Question: I am using MKMapView and showing particular point on that map.
There is a button in my screen for finding My Location.now i want that when i click on MyLocation button both the point(My location and another point for particular location) should come in single screen .
****it should be like like : ****
------------------------------
so i have to calculate distance between myLocation (blue) and particular point (Red)
Any help please ?
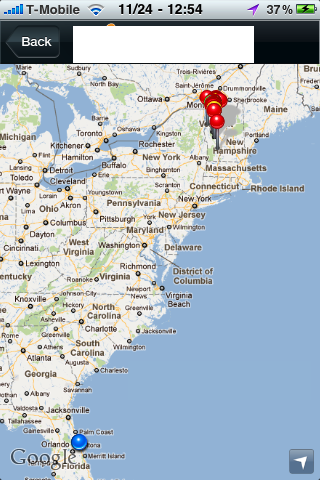
Answer: Something Similar ...
'''
//create new region and set map
CLLocationCoordinate2D coord = {latitude: yourLocation.latitude, longitude: yourLocation.longitude};
MKCoordinateSpan span = MKCoordinateSpanMake(fabs(otherLocation.lattitude), fabs(otherLocation.longitude));
MKCoordinateRegion region = {coord, span};
[self.mapView setRegion:region];
'''